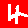
Digit: 4